Question: I want to get the X,Y value of the current mouse pointer and pass other parameters to the javascript function.

Here is my html code
'''
<span class="ui-icon ui-icon-info HelpIcon" onclick="OpenHelp(e, 100,200,'My Message');" ></span>
'''
Here is my javascript function
'''
function OpenHelp(e, h, w, msg) {
console.log(e.pageX);
console.log(msg);
//do something with these values
}
'''
When I run the web page, I am getting that "e" is undefined error.
So, I tried to remove inline 'onclick' code and use the JQuery Click event binding as below:
'''
$(".HelpIcon").click(function (e, h, w, msg) {
OpenHelp(e, h, w, msg);
});
'''
When I run it, I get the value 'e' but I don't know how to pass the parameters (h, w, msg).
Could you please suggest me? Thanks.
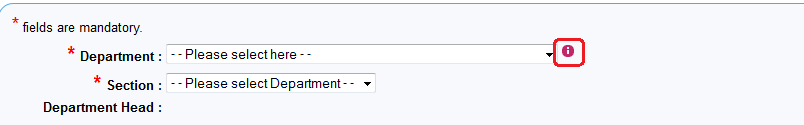
Answer: I would use non-inline binding and 'data-' attributes:
'''
<span class="ui-icon ui-icon-info HelpIcon" data-height="100" data-width="200" data-message="My Message"></span>
'''
---
'''
$(".HelpIcon").click(function (e) {
var $this = $(this);
OpenHelp(e, $this.data('height'), $this.data('width'), $this.data('message'));
});
'''